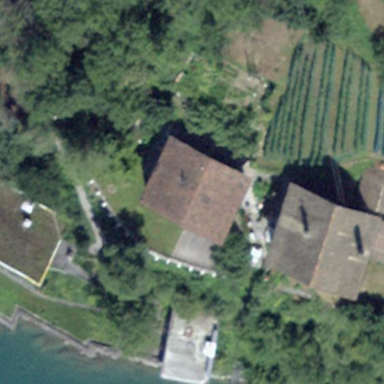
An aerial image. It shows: Building which is restaurant and also serves as guest house for tourism.